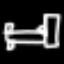
Label: bed